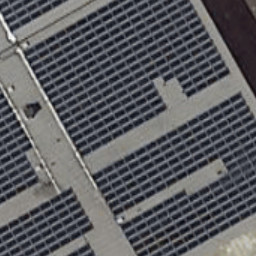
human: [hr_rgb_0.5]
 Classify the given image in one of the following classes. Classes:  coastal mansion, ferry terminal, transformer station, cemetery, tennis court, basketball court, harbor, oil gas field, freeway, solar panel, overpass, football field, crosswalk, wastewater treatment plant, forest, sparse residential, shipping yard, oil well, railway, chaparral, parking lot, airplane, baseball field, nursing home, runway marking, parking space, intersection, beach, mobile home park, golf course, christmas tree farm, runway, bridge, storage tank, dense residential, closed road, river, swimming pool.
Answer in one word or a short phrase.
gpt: solar panel